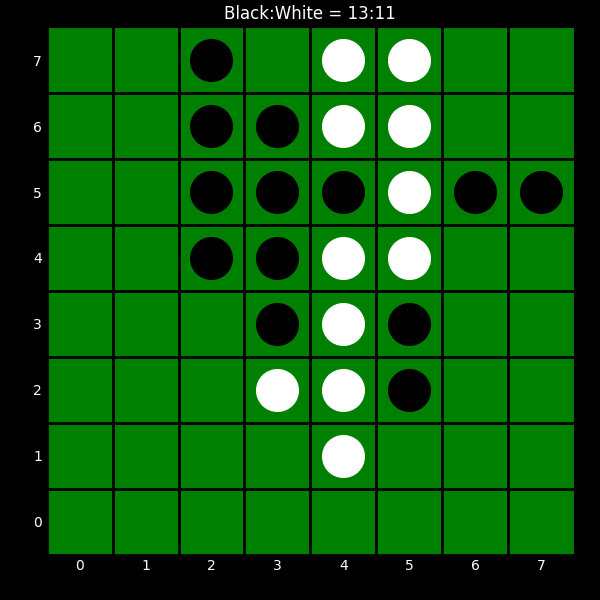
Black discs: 13
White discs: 11